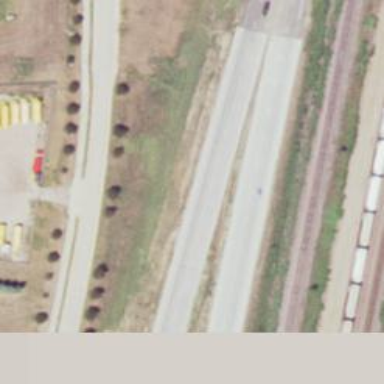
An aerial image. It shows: This image shows trunk highway that functions as expressway.